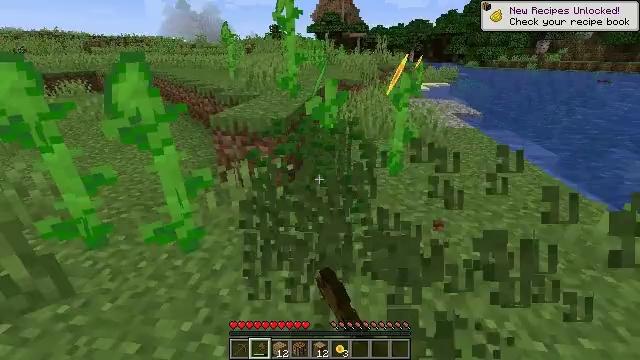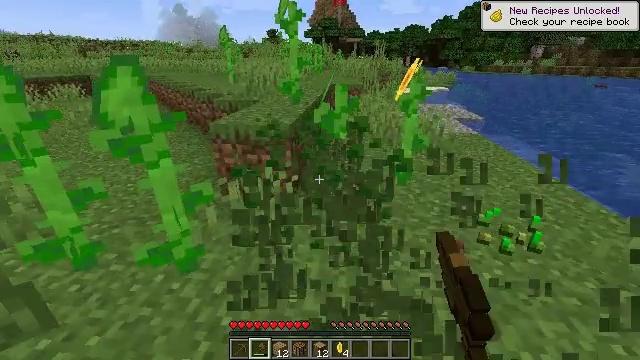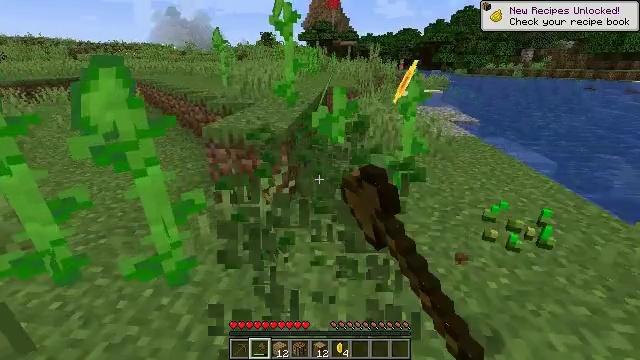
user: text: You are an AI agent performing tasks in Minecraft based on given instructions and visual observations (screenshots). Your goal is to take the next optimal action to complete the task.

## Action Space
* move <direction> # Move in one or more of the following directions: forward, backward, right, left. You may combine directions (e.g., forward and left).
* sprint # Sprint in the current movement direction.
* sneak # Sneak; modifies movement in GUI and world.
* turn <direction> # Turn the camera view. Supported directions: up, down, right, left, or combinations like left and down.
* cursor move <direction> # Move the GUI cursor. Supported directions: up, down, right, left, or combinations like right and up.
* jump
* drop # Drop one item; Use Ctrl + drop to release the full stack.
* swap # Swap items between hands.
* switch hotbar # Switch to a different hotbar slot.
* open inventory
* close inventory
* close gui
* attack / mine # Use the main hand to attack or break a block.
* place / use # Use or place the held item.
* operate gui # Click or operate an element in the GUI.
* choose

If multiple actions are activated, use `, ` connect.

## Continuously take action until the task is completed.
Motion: motion action
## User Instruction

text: Attack the sunflower to harvest it.
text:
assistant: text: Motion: move forward, attack / mine
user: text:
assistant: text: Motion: move forward, turn right, attack / mine
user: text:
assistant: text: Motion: attack / mine